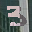
Label: 3